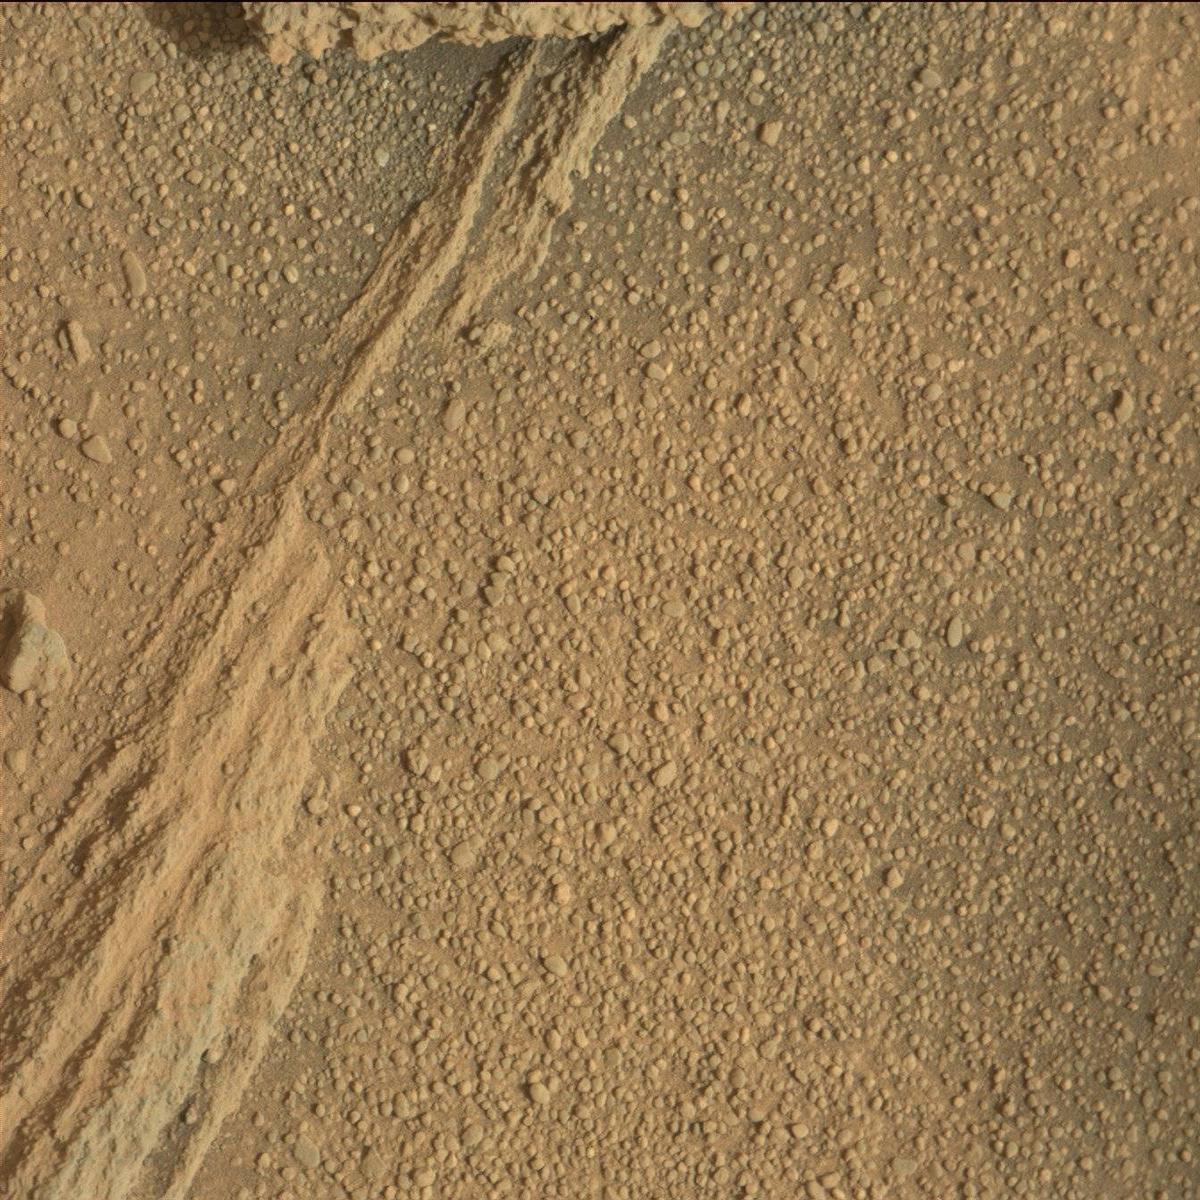
Terrain classes present: Bedrock, Rock, Sand / Soil